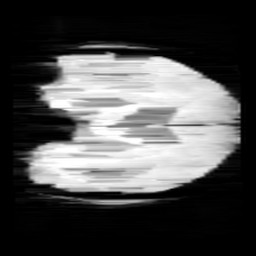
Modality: minIP
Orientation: coronal
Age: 12
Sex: female
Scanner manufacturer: siemens
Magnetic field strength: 3 T
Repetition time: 0.027 s
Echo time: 0.02 s